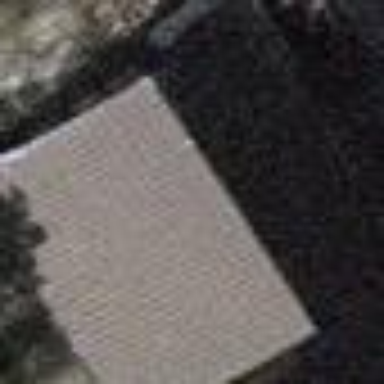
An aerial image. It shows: Garage.